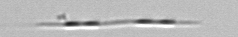
Label: Pseudo-nitzschia